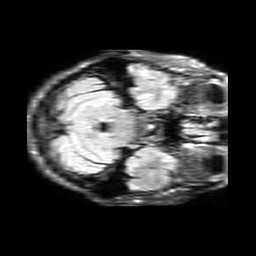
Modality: FLAIR
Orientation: axial
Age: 80
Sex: female
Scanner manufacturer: philips
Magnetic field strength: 3 T
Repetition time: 11 s
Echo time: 0.12 s